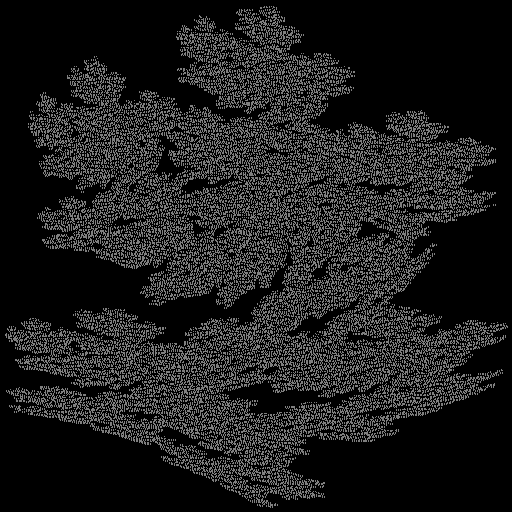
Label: pinetree